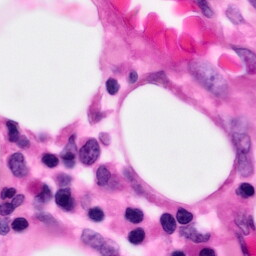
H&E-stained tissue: Pancreatic